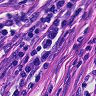
Metastatic tissue present: yes